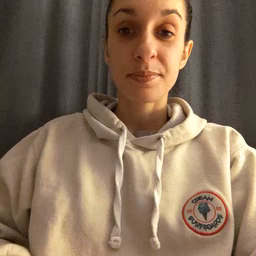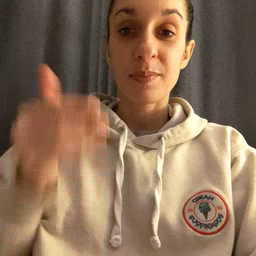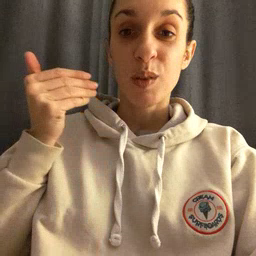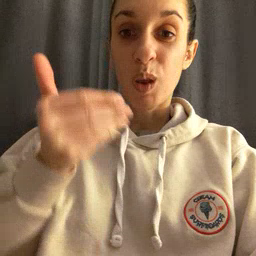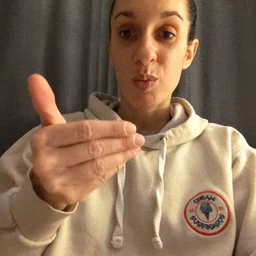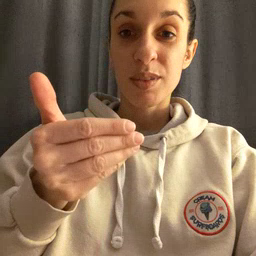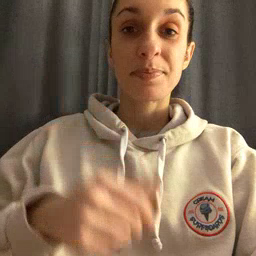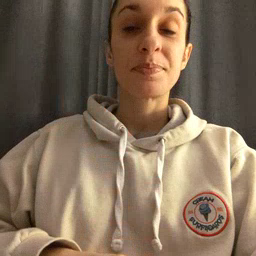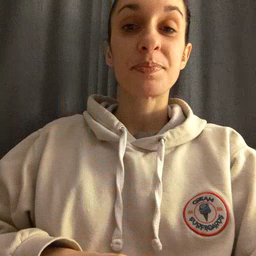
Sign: close